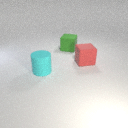
large green rubber cube to the left of large red rubber cube